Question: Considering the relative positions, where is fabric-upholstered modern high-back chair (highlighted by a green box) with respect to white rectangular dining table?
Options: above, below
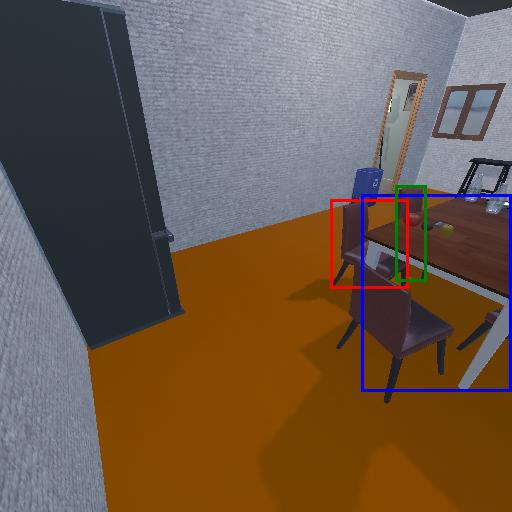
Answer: above